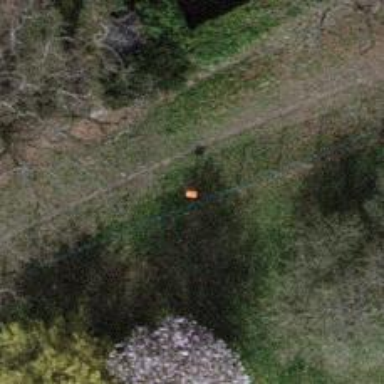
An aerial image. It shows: Orange aerial marker.